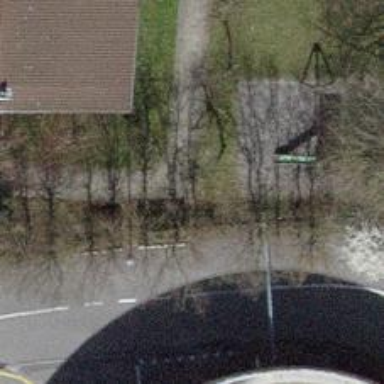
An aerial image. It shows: Path with concrete plates as its surface.